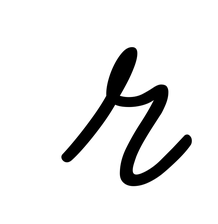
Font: MeowScript-Regular